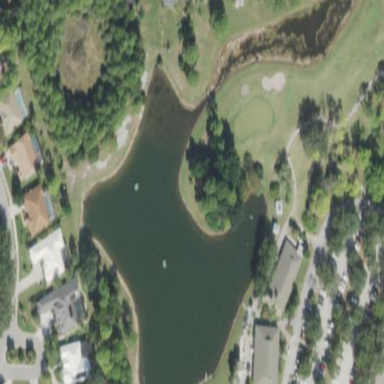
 serving as water hazard for golf course."